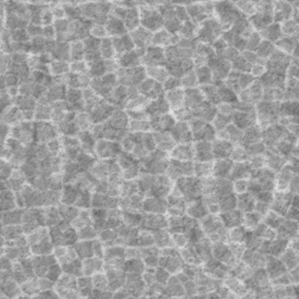
Label: frost